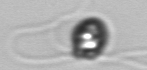
Label: flagellate_morphotype1